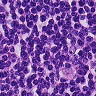
Metastatic tissue present: yes